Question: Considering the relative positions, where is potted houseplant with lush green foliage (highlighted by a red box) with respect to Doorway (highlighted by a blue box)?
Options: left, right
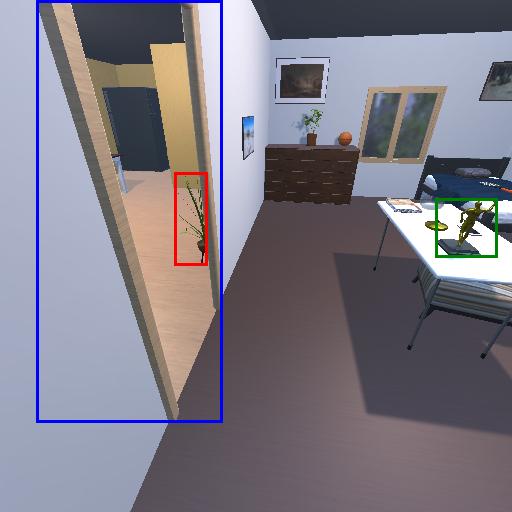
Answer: left